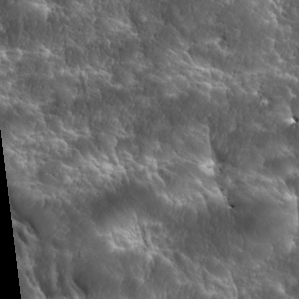
Label: non_frost